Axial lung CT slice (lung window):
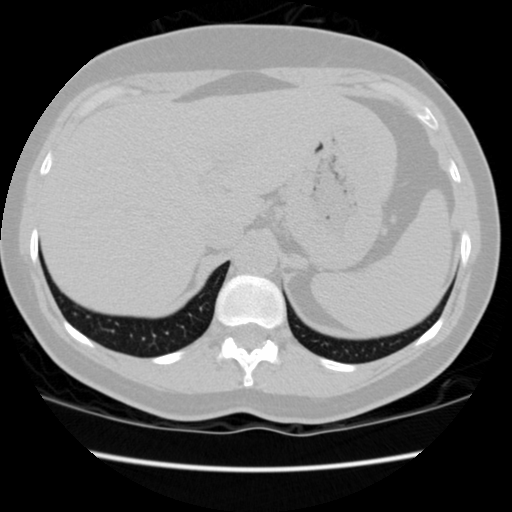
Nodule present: no